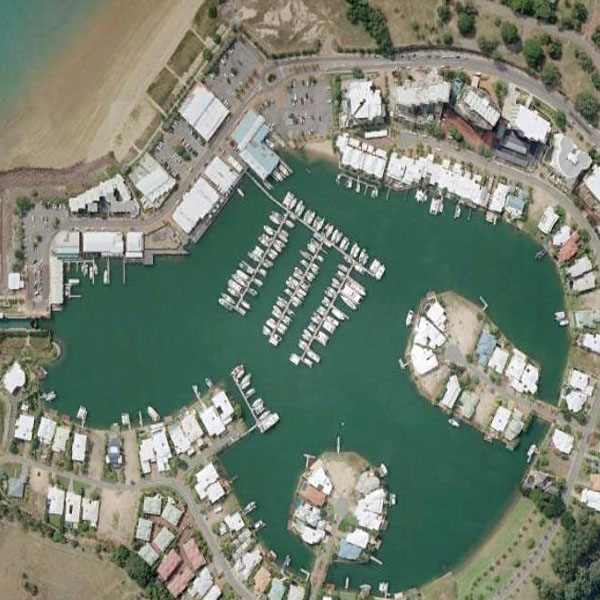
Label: Port